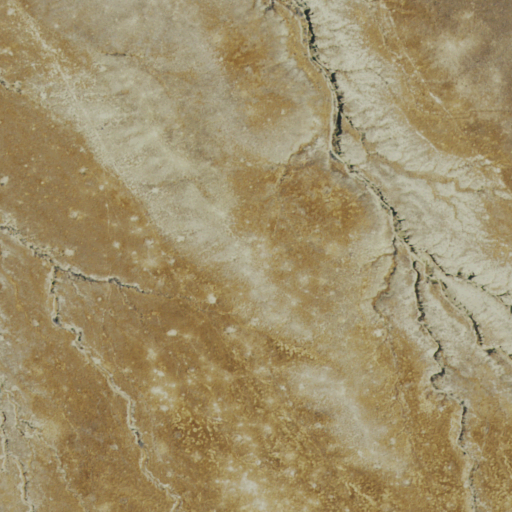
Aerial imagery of depression(s) in Colorado named Halls Basin containing grassland and shrub